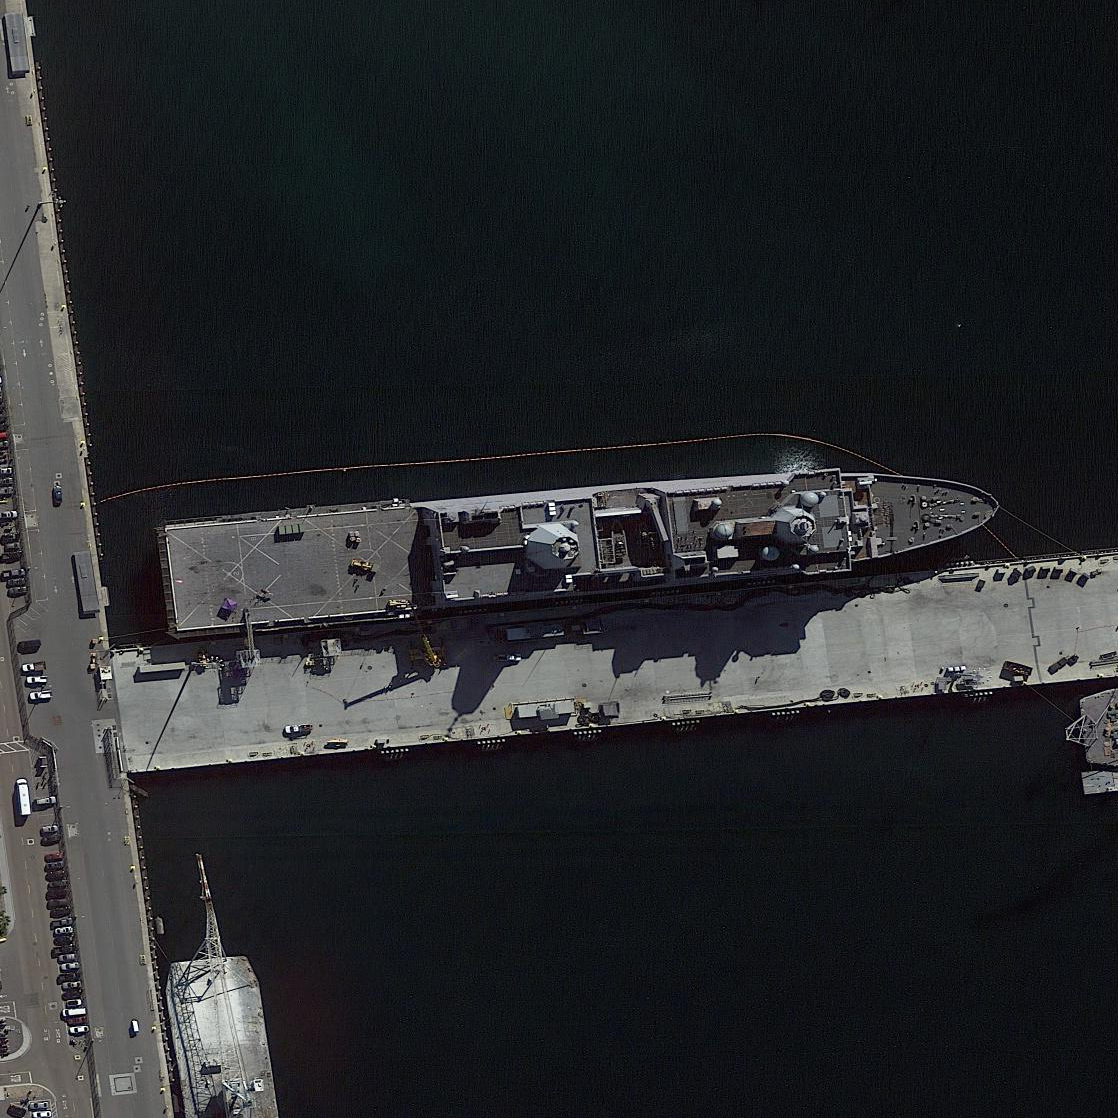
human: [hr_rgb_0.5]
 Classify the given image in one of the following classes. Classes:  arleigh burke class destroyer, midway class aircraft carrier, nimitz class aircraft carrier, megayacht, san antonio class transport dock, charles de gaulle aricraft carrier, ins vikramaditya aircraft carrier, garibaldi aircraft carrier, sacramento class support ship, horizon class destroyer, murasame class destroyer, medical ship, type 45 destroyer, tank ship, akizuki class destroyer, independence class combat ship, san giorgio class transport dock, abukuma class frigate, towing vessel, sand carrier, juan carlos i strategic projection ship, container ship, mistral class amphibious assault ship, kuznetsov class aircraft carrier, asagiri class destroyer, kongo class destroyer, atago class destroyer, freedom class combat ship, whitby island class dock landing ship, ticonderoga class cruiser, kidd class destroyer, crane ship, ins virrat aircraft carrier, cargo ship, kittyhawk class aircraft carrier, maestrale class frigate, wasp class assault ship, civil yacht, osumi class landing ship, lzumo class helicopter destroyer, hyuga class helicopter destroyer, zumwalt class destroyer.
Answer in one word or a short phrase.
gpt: San Antonio class transport dock